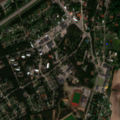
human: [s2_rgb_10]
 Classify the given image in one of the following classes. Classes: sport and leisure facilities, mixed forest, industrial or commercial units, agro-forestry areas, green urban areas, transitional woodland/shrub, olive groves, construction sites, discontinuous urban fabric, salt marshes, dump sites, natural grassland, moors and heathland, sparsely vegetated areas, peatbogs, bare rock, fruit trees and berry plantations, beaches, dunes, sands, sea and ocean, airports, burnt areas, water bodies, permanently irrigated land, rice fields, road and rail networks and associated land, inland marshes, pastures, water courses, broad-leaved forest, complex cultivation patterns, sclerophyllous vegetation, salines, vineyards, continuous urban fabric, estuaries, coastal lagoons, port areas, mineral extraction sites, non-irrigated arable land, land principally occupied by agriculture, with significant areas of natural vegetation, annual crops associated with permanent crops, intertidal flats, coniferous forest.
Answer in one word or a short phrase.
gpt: discontinuous urban fabric, industrial or commercial units, non-irrigated arable land, broad-leaved forest, coniferous forest